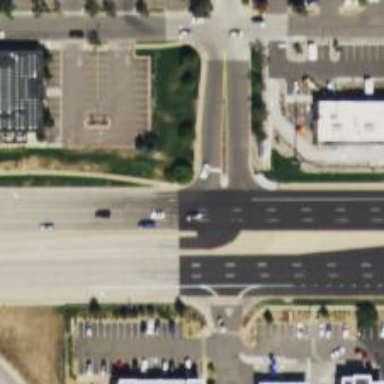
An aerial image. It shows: Asphalt road with primary link designation.